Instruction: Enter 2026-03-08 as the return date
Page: home
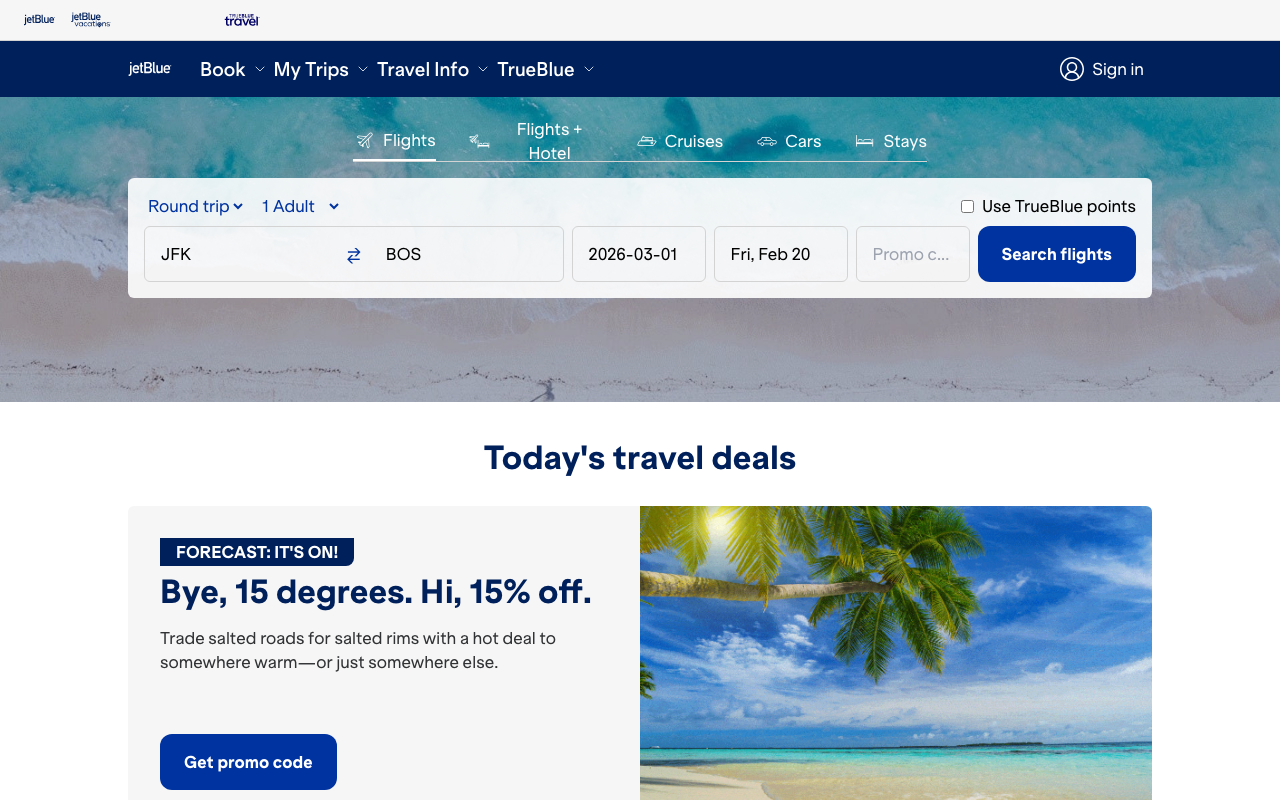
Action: type